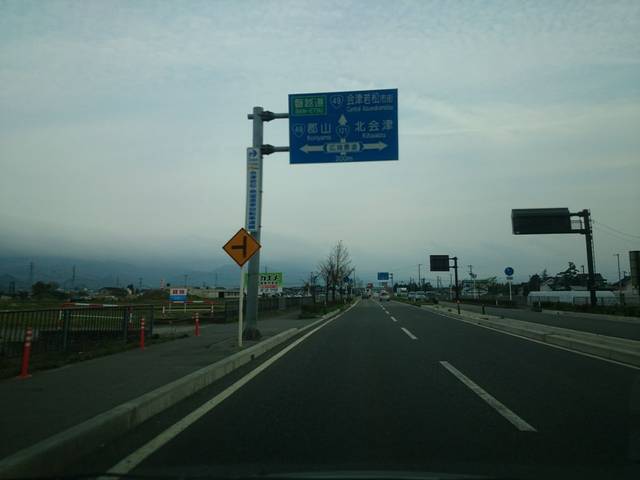
Region: Japan
Coordinates: 37.533, 139.915